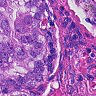
Metastatic tissue present: yes